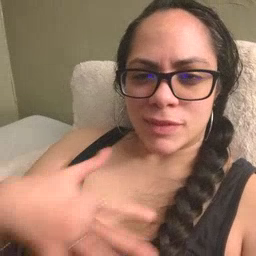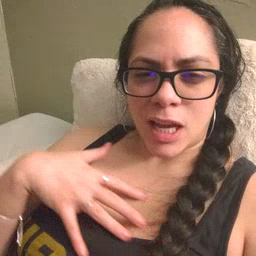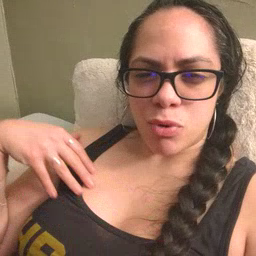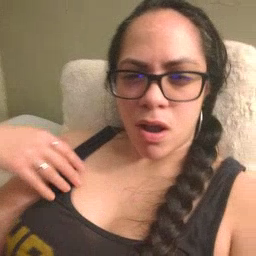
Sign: zebra